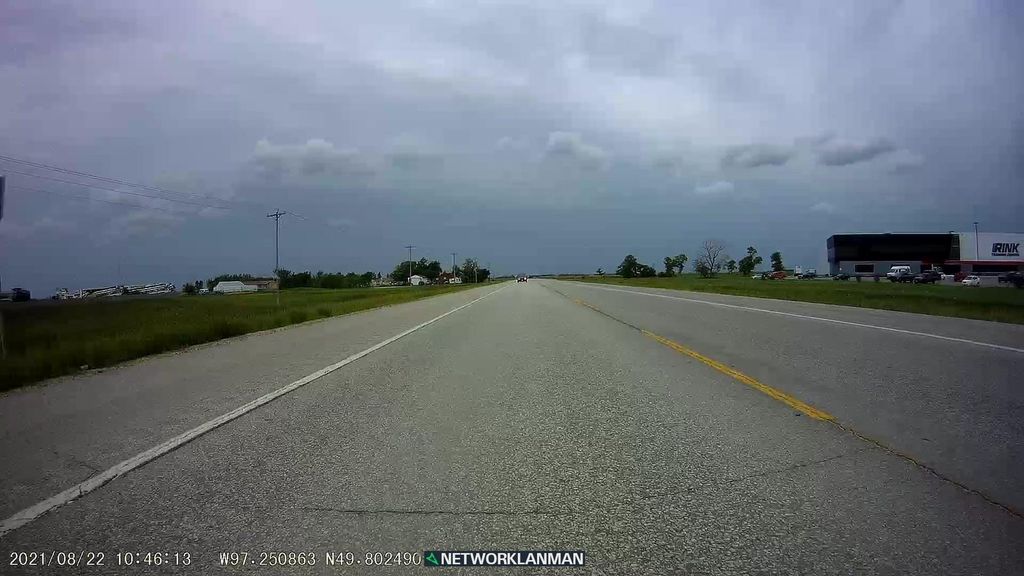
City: winnipeg